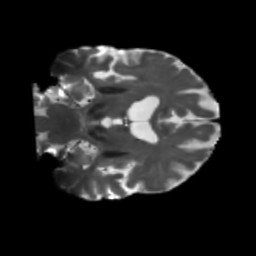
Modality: T2w
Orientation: coronal
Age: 68
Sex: male
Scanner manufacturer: siemens
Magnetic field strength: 3 T
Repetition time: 5.25 s
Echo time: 0.08 s